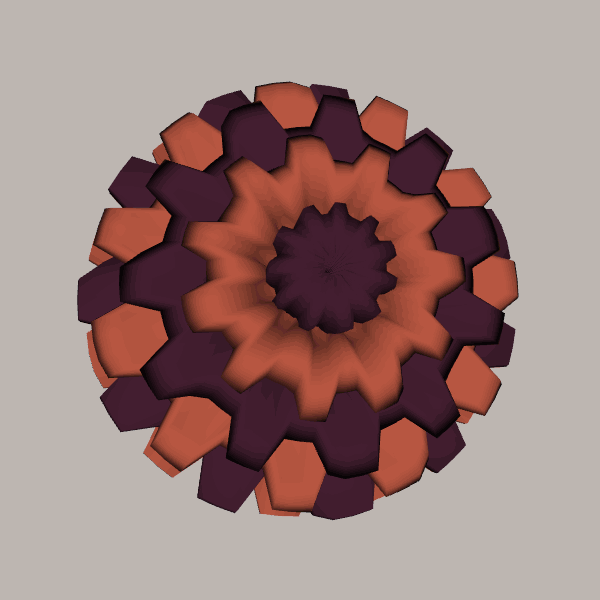
Background: light